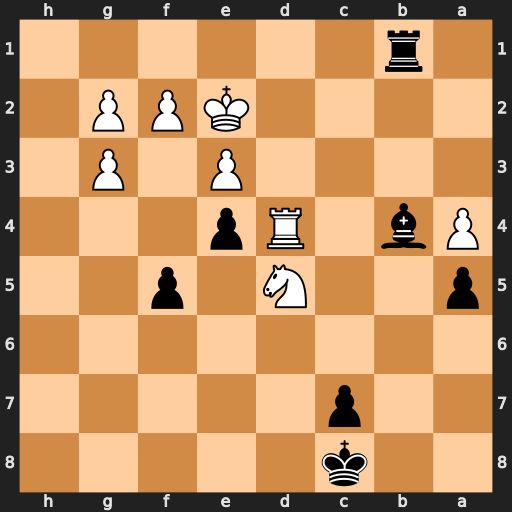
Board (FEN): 2k5/2p5/8/p2N1p2/Pb1Rp3/4P1P1/4KPP1/1r6
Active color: b
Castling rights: -
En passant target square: -
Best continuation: Re1#